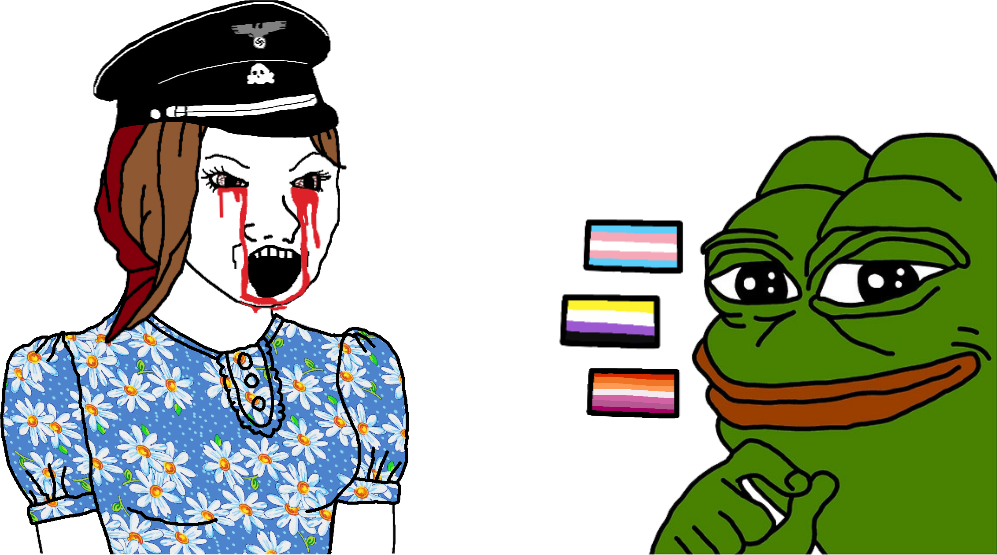
Label: 5_Trad_Wife